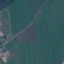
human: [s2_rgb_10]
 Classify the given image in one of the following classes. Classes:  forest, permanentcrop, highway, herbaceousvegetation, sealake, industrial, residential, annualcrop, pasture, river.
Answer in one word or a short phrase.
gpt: Pasture